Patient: sex M, age 81
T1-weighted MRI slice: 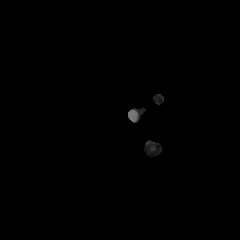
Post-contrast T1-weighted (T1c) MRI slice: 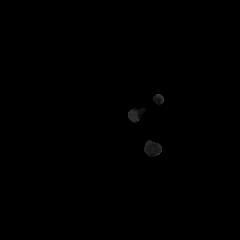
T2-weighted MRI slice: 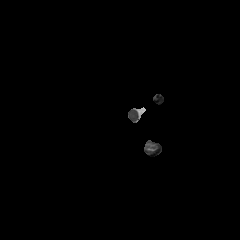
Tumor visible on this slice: no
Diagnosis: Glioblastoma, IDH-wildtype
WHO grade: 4